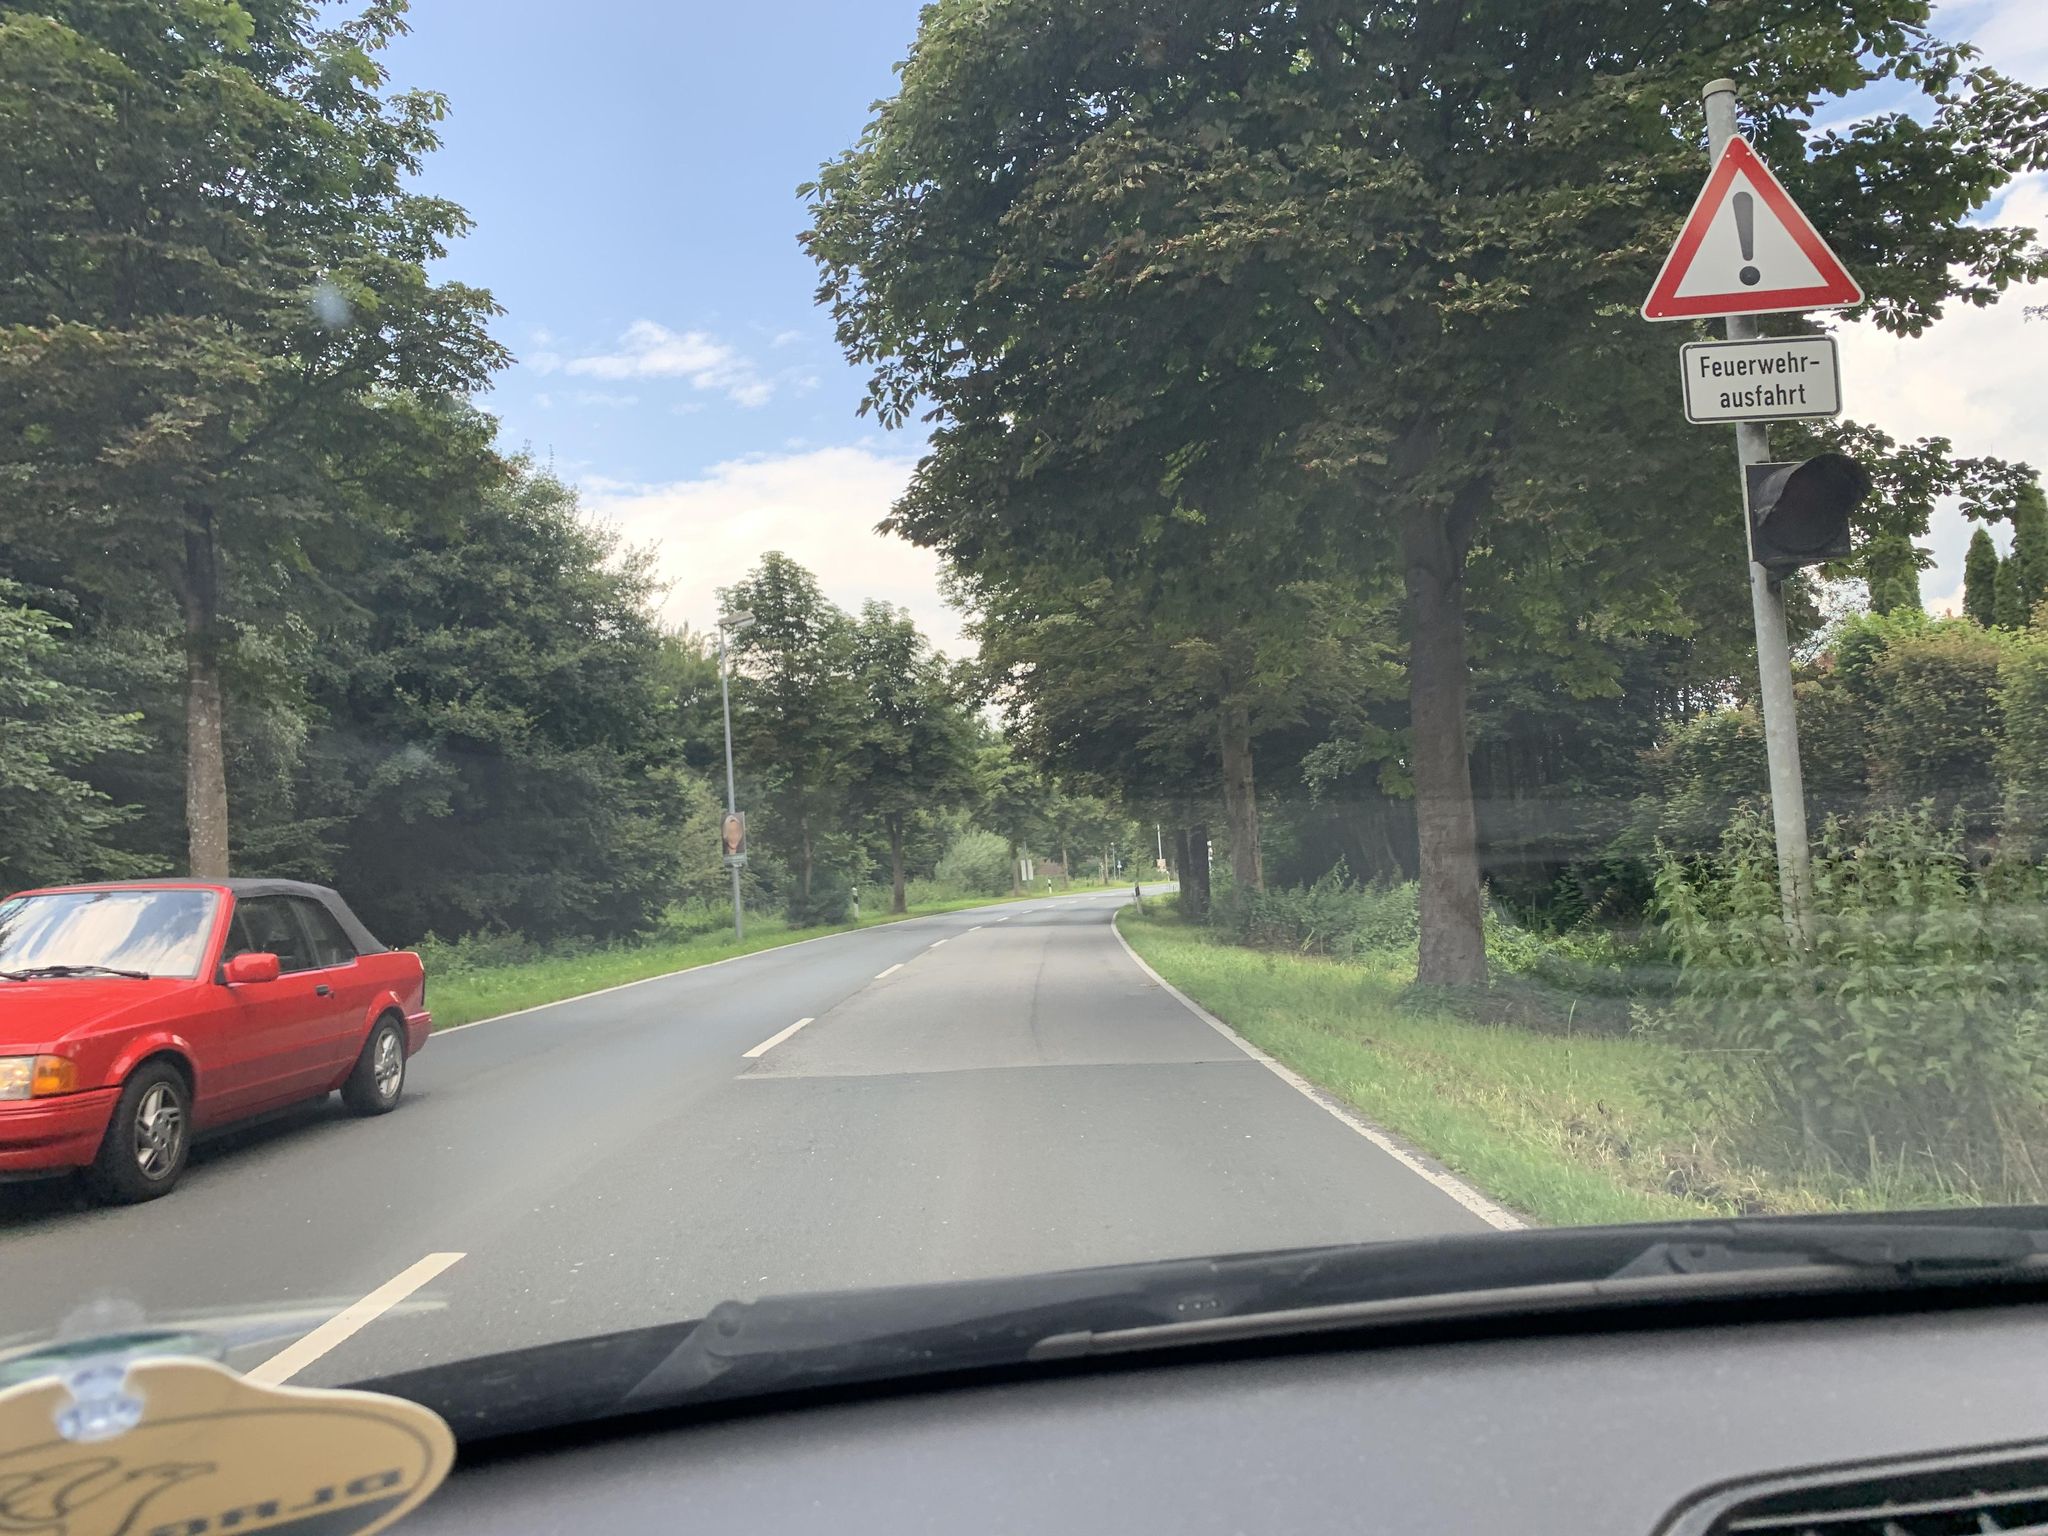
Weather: clear
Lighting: day
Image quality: good
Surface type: driving surface
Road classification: secondary
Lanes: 2, 3
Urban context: semi-dense urban cluster
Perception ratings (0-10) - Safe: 7.31, Lively: 8.06, Beautiful: 4.66, Boring: 2.89, Depressing: 2.98, Wealthy: 2.17